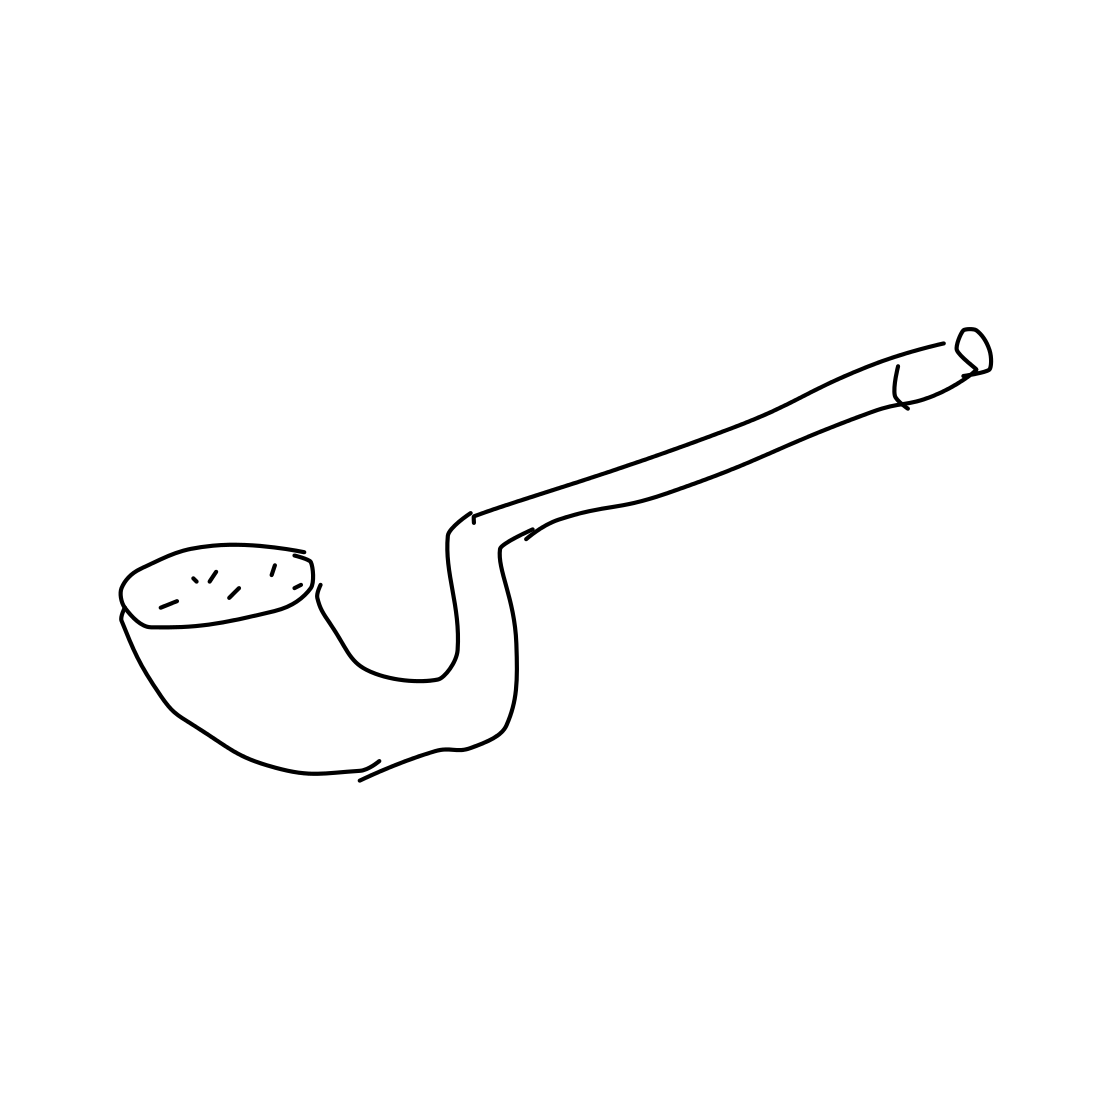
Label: pipe (for smoking)